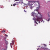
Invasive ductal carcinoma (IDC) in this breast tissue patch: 0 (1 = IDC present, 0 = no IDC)